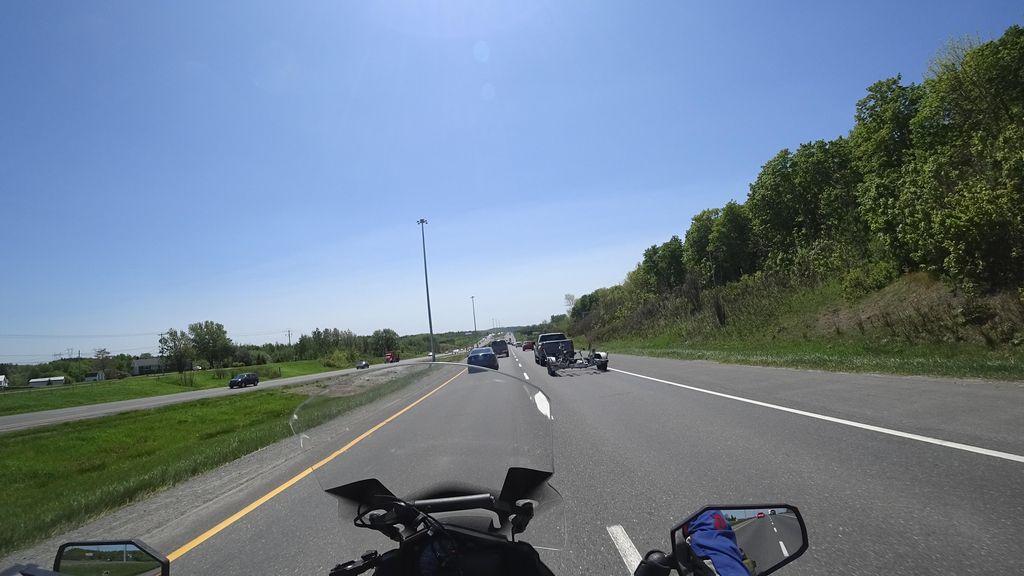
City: quebec_city